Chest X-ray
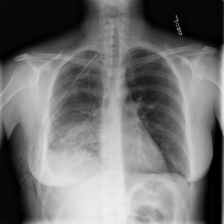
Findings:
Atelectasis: negative
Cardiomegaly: negative
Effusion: negative
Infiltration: positive
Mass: negative
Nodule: negative
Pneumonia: negative
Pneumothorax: positive
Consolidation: negative
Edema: negative
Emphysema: positive
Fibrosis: negative
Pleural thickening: negative
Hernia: negative